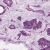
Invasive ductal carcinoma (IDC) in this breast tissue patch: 1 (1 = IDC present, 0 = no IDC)